Question: when I am converting this object to json string by using Newtonsoft.Json it returns empty objects.
'''
var json = JsonConvert.SerializeObject(user);
'''
I keep getting this result "{}"

these are my codes
Registration.xaml
'''
> <?xml version="1.0" encoding="utf-8" ?>
> <ContentPage xmlns="http://xamarin.com/schemas/2014/forms"
> xmlns:x="http://schemas.microsoft.com/winfx/2009/xaml"
> x:Class="FinalCustomerApp.Views.Registration"
> BackgroundImage="Background.png">
>
> <StackLayout Orientation="Vertical">
>
> <Label Text="Sign Up" FontAttributes="Bold" Font="50" > > >HorizontalOptions="Center" VerticalOptions="Center"/>
> <StackLayout Orientation="Horizontal">
> <Label Text="Id" VerticalOptions="Center"/>
> <Entry HorizontalOptions="FillAndExpand" x:Name="entId"/>
> </StackLayout>
>
> <StackLayout Orientation="Horizontal">
> <Label Text="Username" VerticalOptions="Center"/>
> <Entry HorizontalOptions="FillAndExpand" x:Name="entUsername"/>
> </StackLayout>
>
> <StackLayout Orientation="Horizontal">
> <Label Text="Password" VerticalOptions="Center"/>
> <Entry HorizontalOptions="FillAndExpand" x:Name="entPassword"/>
> </StackLayout>
>
> <Button Text="Register" HorizontalOptions="Center" >x:Name="btnRegister" Clicked="btnRegister_Clicked"/>
> </StackLayout>
> </ContentPage>
'''
Registration.xaml.cs
'''
> public async void btnRegister_Clicked(object sender, EventArgs e)
> {
> Users user = new Users()
> {
> mem_account_no = entId.Text,
> mem_acc_username = entUsername.Text,
> mem_acc_password = entPassword.Text
> };
>
> var json = JsonConvert.SerializeObject(user);
>
> var content = new StringContent(json, Encoding.UTF8, >"application/json");
>
> HttpClient client = new HttpClient();
>
> var result = await client.PostAsync("http://ropenrom24-001->site1.etempurl.com/potangina/final/Restserver/index.php/users/insert",
> content);
>
>
> if (result.StatusCode == System.Net.HttpStatusCode.Created)
> {
> await DisplayAlert("Success", "Success", "OK");
> }
> else
> {
> await DisplayAlert("Failed", "My Json " + json, "OK");
> }
>
>
> } }
'''
Users.cs
'''
> public class Users {
> public string mem_account_no { get; set; }
> public string mem_acc_username { get; set; }
> public string mem_acc_password { get; set; }
>
> }
'''
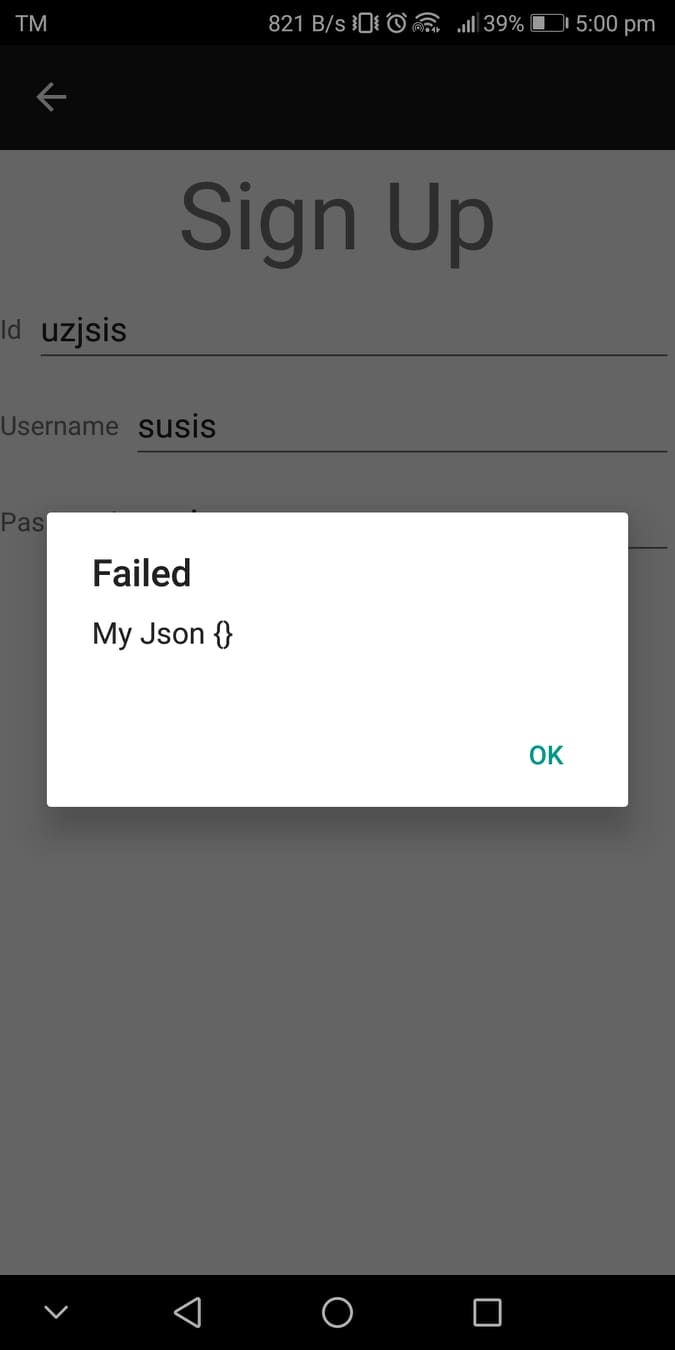
Answer: I'm not really good with the JSON library, but I'm pretty sure you have to serialize 'JObject'(s) and not directly your 'Users' objects...
Each 'JObject' has 1 or more 'JProperty'(ies) with a name. This name will be used to generate the "serialized" Json text.
So for instance you can make something like that:
'''
public class Users
{
... your properties ...
public JObject ToJson()
{
return new JObject()
{
new JProperty("MemAccount", mem_account_no),
new JProperty("MemUsername", mem_acc_username),
new JProperty("MemPassword", mem_acc_password)
}
}
}
'''
then to serialize your user, you seralize your JObject(s) and you can also check if there is an error during this process:
'''
JsonSerializerSettings settings = new JsonSerializerSettings();
settings.Error = delegate(object sender, ErrorEventArgs args)
{
/* manage your serialization errors here.
Usefull for debugging
*/
};
var jsonContent = JsonConvert.SerializeObject(user.ToJson(), settings);
'''
Finally in your query (REST API POST request), set the content like that:
'''
var requestContent = new HttpStringContent(
jsonContent,
Encoding.UTF8,
"application/json");
'''
And I Forget, If you want to deserialize back to your objects, you have to set the JsonProperty attribute on your Users's properties.
example:
'''
[JsonProperty("MemAccount")]
public string mem_account_no{ get; set; }
'''
It should be good... Tell me if it's clear.